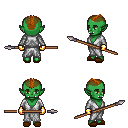
a pixel art fantasy rpg character, female body template, orc, green skin, white robe, teal pants, brunette short mohawk hairstyle, gold gloves, brown slippers, spear, four views (front, back, left, right), 2x2 character sprite sheet, small pixel art, hard edges, no anti-aliasing